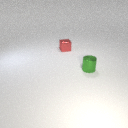
small green metal cylinder to the right of small red metal cube